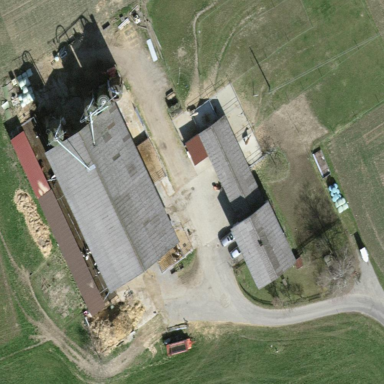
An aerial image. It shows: Farmyard area.